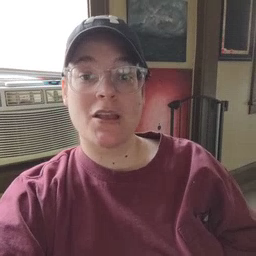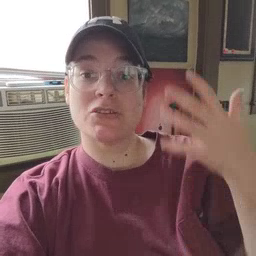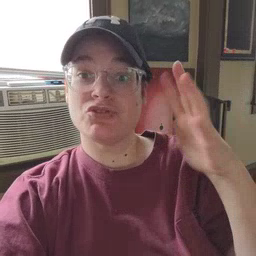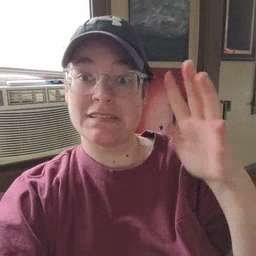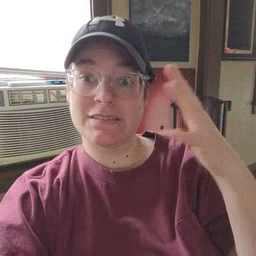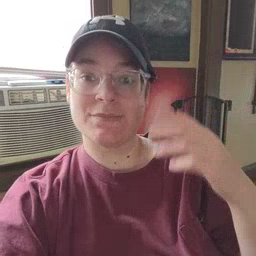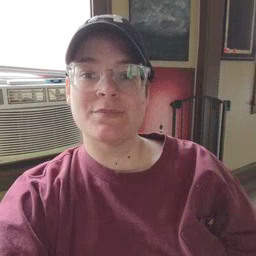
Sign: tree